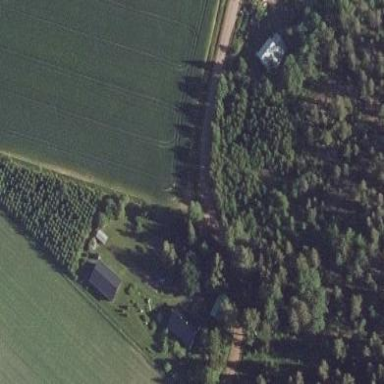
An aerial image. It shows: Farmyard area.